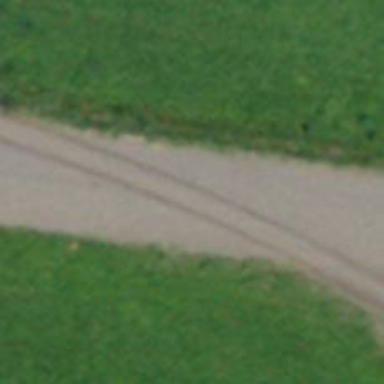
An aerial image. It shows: Single railway spur track.